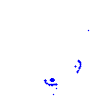
Particle: kaon